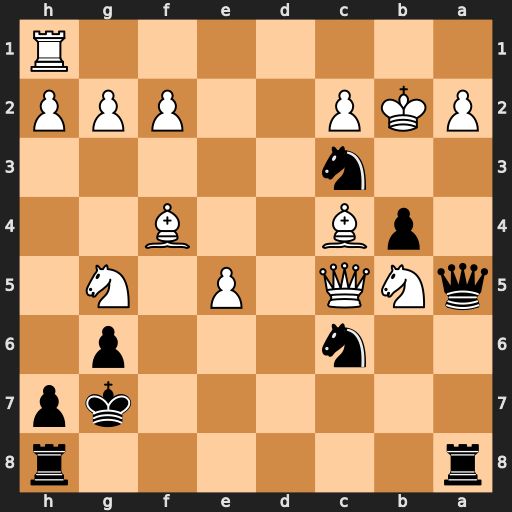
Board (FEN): r6r/6kp/2n3p1/qNQ1P1N1/1pB2B2/2n5/PKP2PPP/7R
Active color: b
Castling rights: -
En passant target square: -
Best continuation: Na4+ Kc1 Nxc5